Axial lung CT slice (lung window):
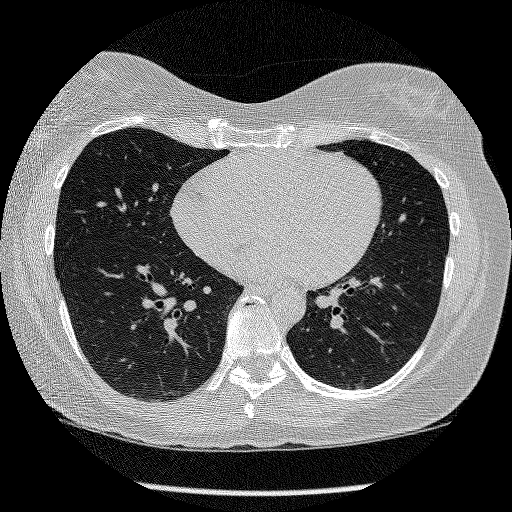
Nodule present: no